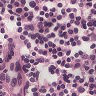
Metastatic tissue present: no